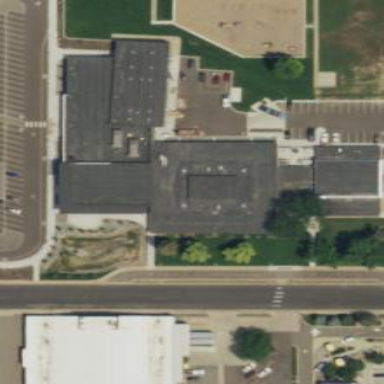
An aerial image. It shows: School.